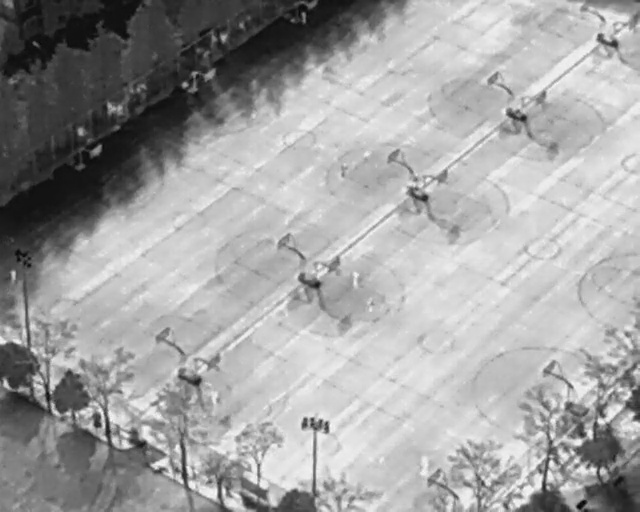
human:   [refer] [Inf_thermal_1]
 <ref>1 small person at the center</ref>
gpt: <box>[[56, 58, 59, 60, 2]]</box>

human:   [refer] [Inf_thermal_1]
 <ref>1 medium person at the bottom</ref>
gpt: <box>[[64, 89, 68, 91, 2]]</box>